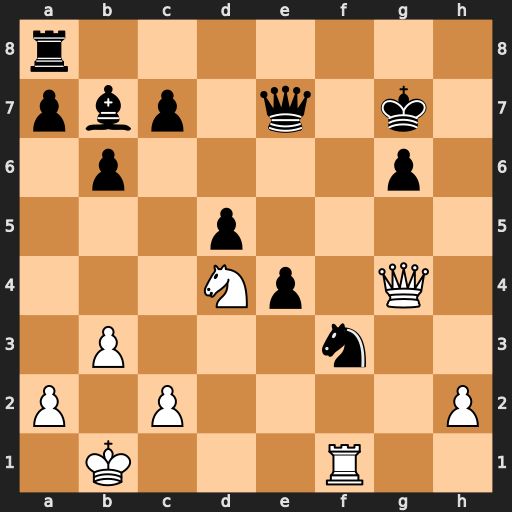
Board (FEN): r7/pbp1q1k1/1p4p1/3p4/3Np1Q1/1P3n2/P1P4P/1K3R2
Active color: w
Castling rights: -
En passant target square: -
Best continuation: Nf5+ Kf6 Nxe7